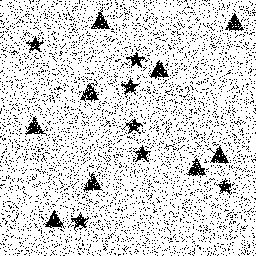
Squares: 0
Triangles: 9
Stars: 7
Total shapes: 16